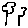
Label: flower